Field crop: maize
Growth stage: 1
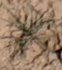
Species: lolium